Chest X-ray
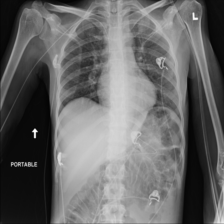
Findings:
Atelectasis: negative
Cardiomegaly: negative
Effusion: negative
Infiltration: negative
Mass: negative
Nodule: negative
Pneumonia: negative
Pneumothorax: negative
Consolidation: negative
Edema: negative
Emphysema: negative
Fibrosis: negative
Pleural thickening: negative
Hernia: negative